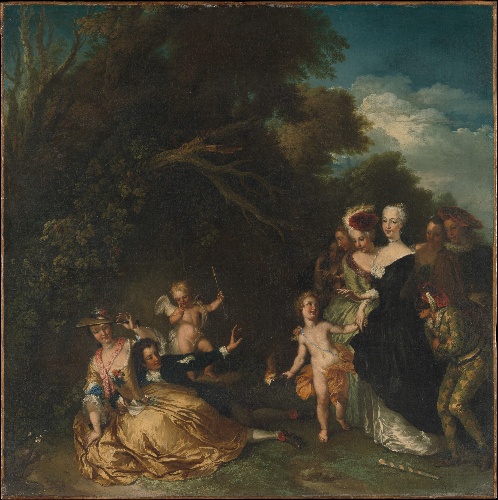
Title: Surprised, or Infidelity Found Out
Artist: Christian Wilhelm Ernst Dietrich
Artist bio: German, Weimar 1712–1774 Dresden
Object type: Painting
Classification: Paintings
Medium: Oil on canvas
Dimensions: 28 3/4 x 28 5/8 in. (73 x 72.7 cm)
Department: European Paintings
Credit line: Purchase, 1871
Accession year: 1871
Repository: Metropolitan Museum of Art, New York, NY
Tags: Couples|Men|Women|Cupid